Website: ulta-beauty
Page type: customer-info-address
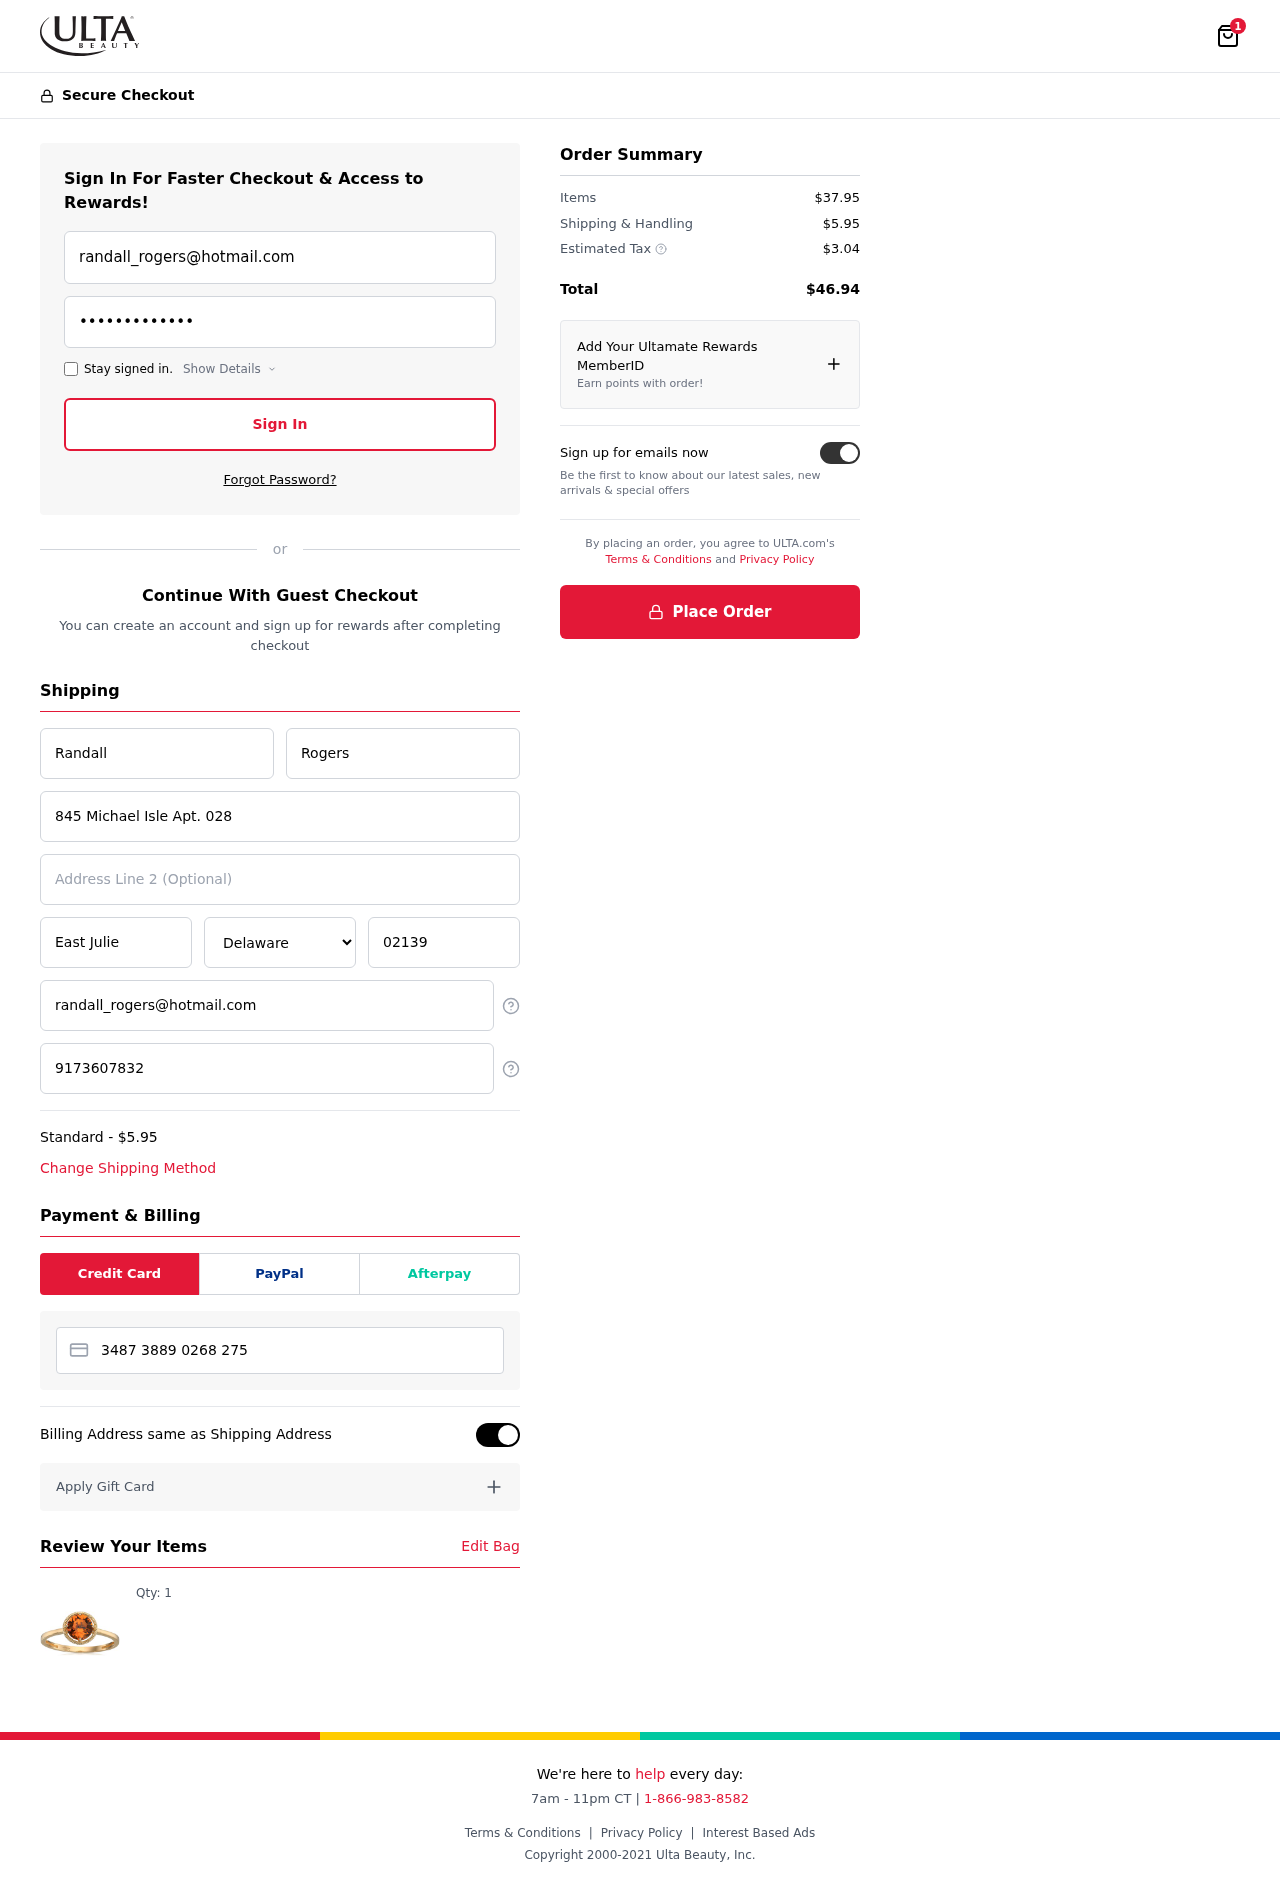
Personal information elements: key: PII_CARD_NUMBER
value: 3487 3889 0268 275
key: PII_CITY
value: East Julie
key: PII_EMAIL
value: randall_rogers@hotmail.com
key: PII_FIRSTNAME
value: Randall
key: PII_LASTNAME
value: Rogers
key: PII_PHONE
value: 9173607832
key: PII_POSTCODE
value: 02139
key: PII_STATE
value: Delaware
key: PII_STREET
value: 845 Michael Isle Apt. 028
Product elements: key: PRODUCT1_QUANTITY
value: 1
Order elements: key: ORDER_NUM_ITEMS
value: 1
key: ORDER_SHIPPING_COST
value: $5.95
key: ORDER_ITEMS_TOTAL
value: $37.95
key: ORDER_SHIPPING_COST2
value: $5.95
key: ORDER_TAX
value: $3.04
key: ORDER_TOTAL
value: $46.94